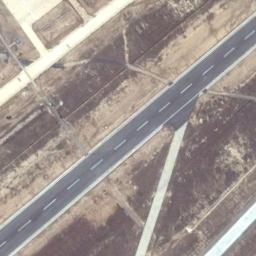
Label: runway